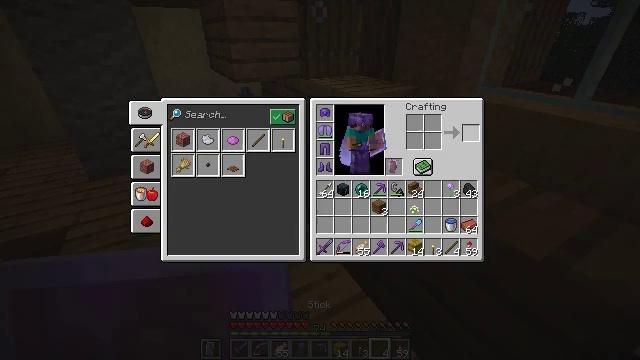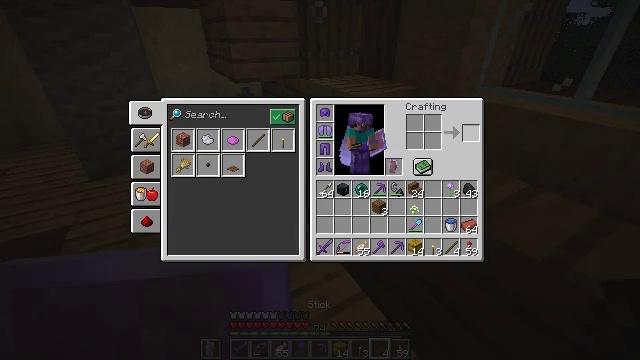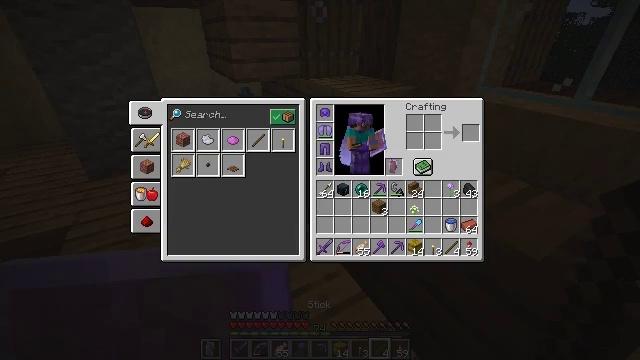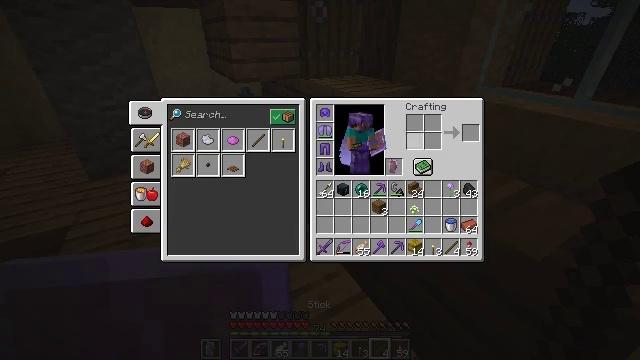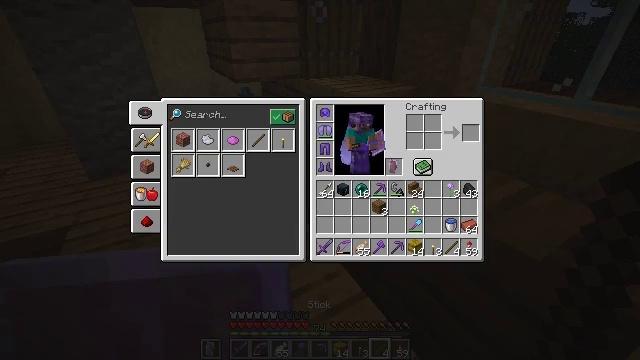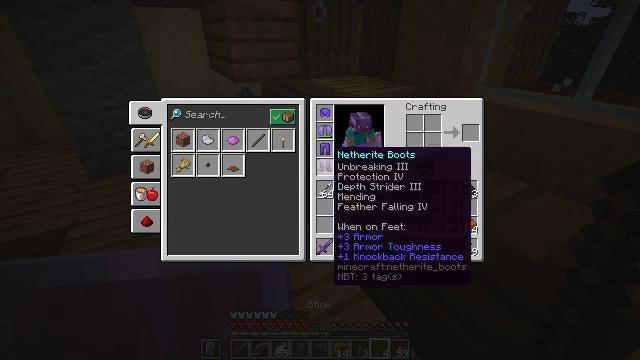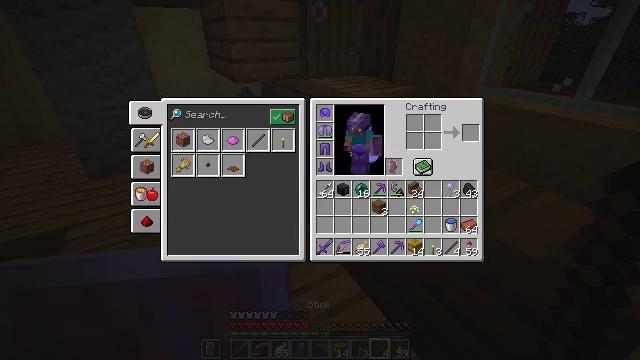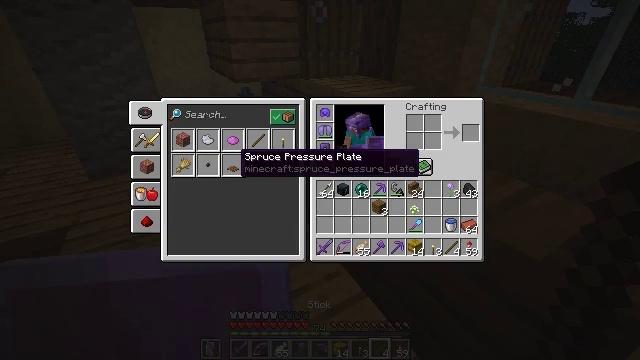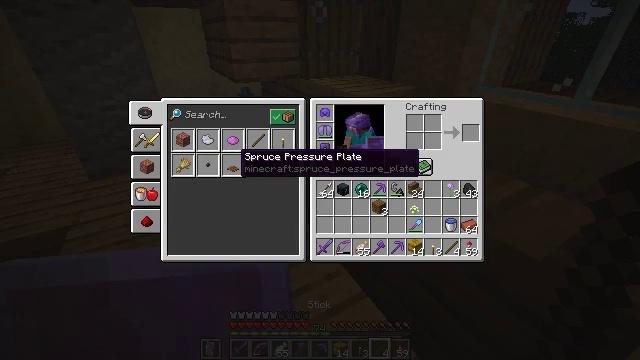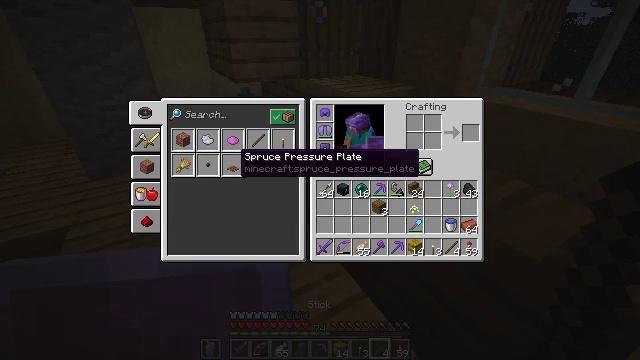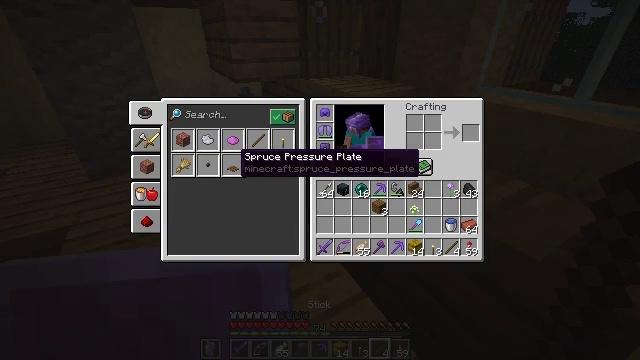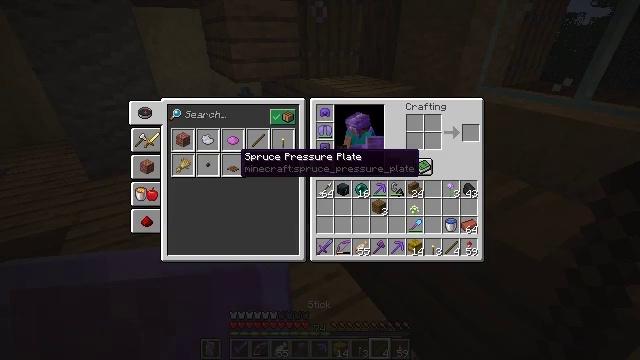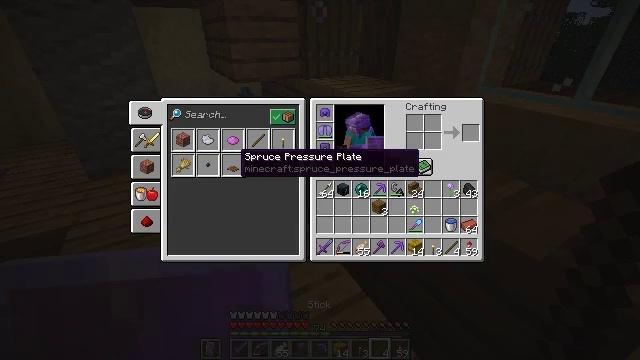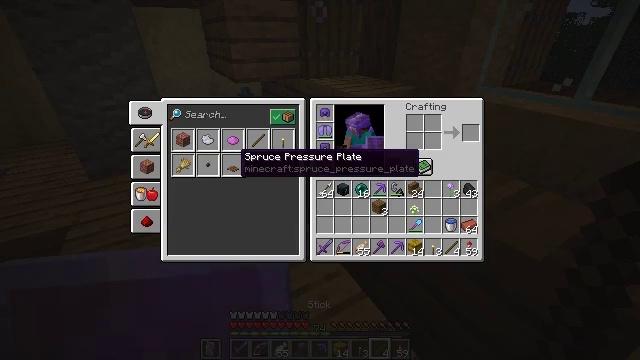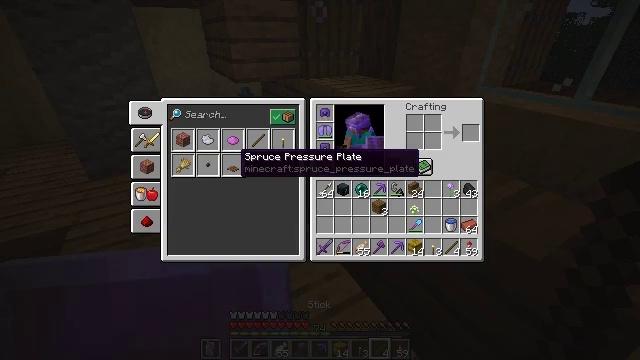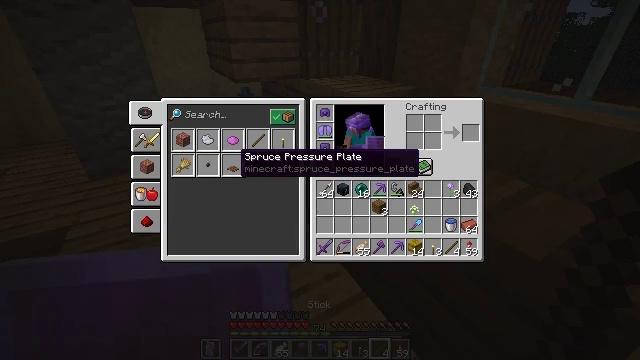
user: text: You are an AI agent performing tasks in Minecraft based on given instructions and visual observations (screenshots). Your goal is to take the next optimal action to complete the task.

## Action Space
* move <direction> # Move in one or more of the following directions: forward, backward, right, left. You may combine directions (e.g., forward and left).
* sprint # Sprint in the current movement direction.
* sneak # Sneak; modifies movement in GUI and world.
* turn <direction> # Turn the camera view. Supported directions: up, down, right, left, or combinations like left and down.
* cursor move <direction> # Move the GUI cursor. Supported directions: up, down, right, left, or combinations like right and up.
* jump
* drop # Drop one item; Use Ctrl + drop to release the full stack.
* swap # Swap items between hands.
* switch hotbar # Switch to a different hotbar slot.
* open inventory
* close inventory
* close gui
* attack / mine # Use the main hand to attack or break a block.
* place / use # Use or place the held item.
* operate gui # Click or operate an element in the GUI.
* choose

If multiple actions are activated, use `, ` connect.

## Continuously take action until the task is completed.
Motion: motion action
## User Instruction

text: Create a spruce sign with the crafting table.
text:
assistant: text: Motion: sneak, open gui
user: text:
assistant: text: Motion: cursor move left
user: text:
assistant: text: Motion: cursor move left
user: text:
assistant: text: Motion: cursor move left and down
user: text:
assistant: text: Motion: cursor move left and down
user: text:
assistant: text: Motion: cursor move left
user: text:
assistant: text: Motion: cursor move left
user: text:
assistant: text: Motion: no_op
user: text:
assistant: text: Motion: no_op
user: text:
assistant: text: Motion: no_op
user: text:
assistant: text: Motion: no_op
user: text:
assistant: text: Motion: no_op
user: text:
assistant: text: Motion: no_op
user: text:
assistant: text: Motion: no_op
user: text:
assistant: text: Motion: no_op
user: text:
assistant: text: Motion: no_op
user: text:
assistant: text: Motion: no_op
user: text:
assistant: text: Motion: no_op
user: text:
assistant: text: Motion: no_op
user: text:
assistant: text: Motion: no_op
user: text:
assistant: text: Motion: no_op
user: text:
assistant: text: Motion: close gui
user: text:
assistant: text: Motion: turn left
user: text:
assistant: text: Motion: turn left and down
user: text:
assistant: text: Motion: turn left and down
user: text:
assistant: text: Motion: turn left
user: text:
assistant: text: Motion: no_op
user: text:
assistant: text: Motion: no_op
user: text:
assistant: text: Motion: no_op
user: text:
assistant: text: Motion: no_op